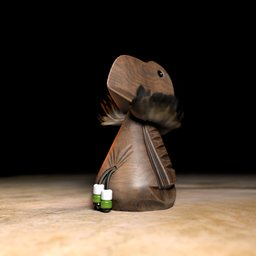
Label: decoration